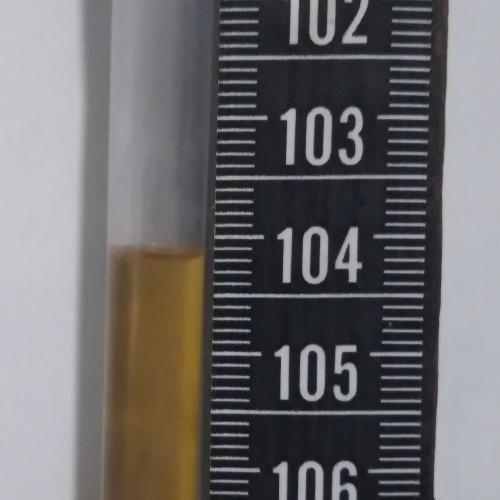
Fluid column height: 104.2 cm